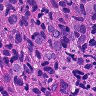
Metastatic tissue present: yes